Question: SSMS (SQL Server Management Studio) has saved 3 login information on my computer. However, when I tell it to remeber the 4th login info, it simply won't remember anything next time.

This means that each and every time I want to connect using that Login, I should provide user name and password, and this really sucks.
Do you know how can we manage saved login information of the login Dialog?
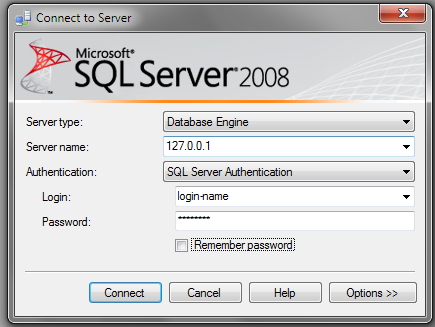
Answer: I filed a bug about this issue, that we can't manage that MRU list:
<URL>
They've fixed the issue where you had to either deal with the list you have or purge the entire thing by deleting mru.dat or SqlStudio.bin. But they haven't really made the list any more manageable. I've asked the author of a popular free add-in about extending his tool to support this functionality and he's potentially going to look into it.
In the meantime, if you really want to have many (most complain about the opposite, too many redundant entries in the list), you should just create four different registered servers, and connect to them from the Registered Servers node in Management Studio. This is much easier than trying to identify 127.0.0.1 credentials you want to connect to - much easier to name your registered servers 127.0.0.1/login-name for much quicker recognition.
If you want to be able to identify a server and login by server name alone, then maybe you could add entries to your hosts files that all point to 127.0.0.1, but look like 'local.login1' and 'local.login2'... you should be able to save each of these connection entries separately because Management Studio will treat them all as different servers, even if they ultimately point to the same instance of SQL Server.